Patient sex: M
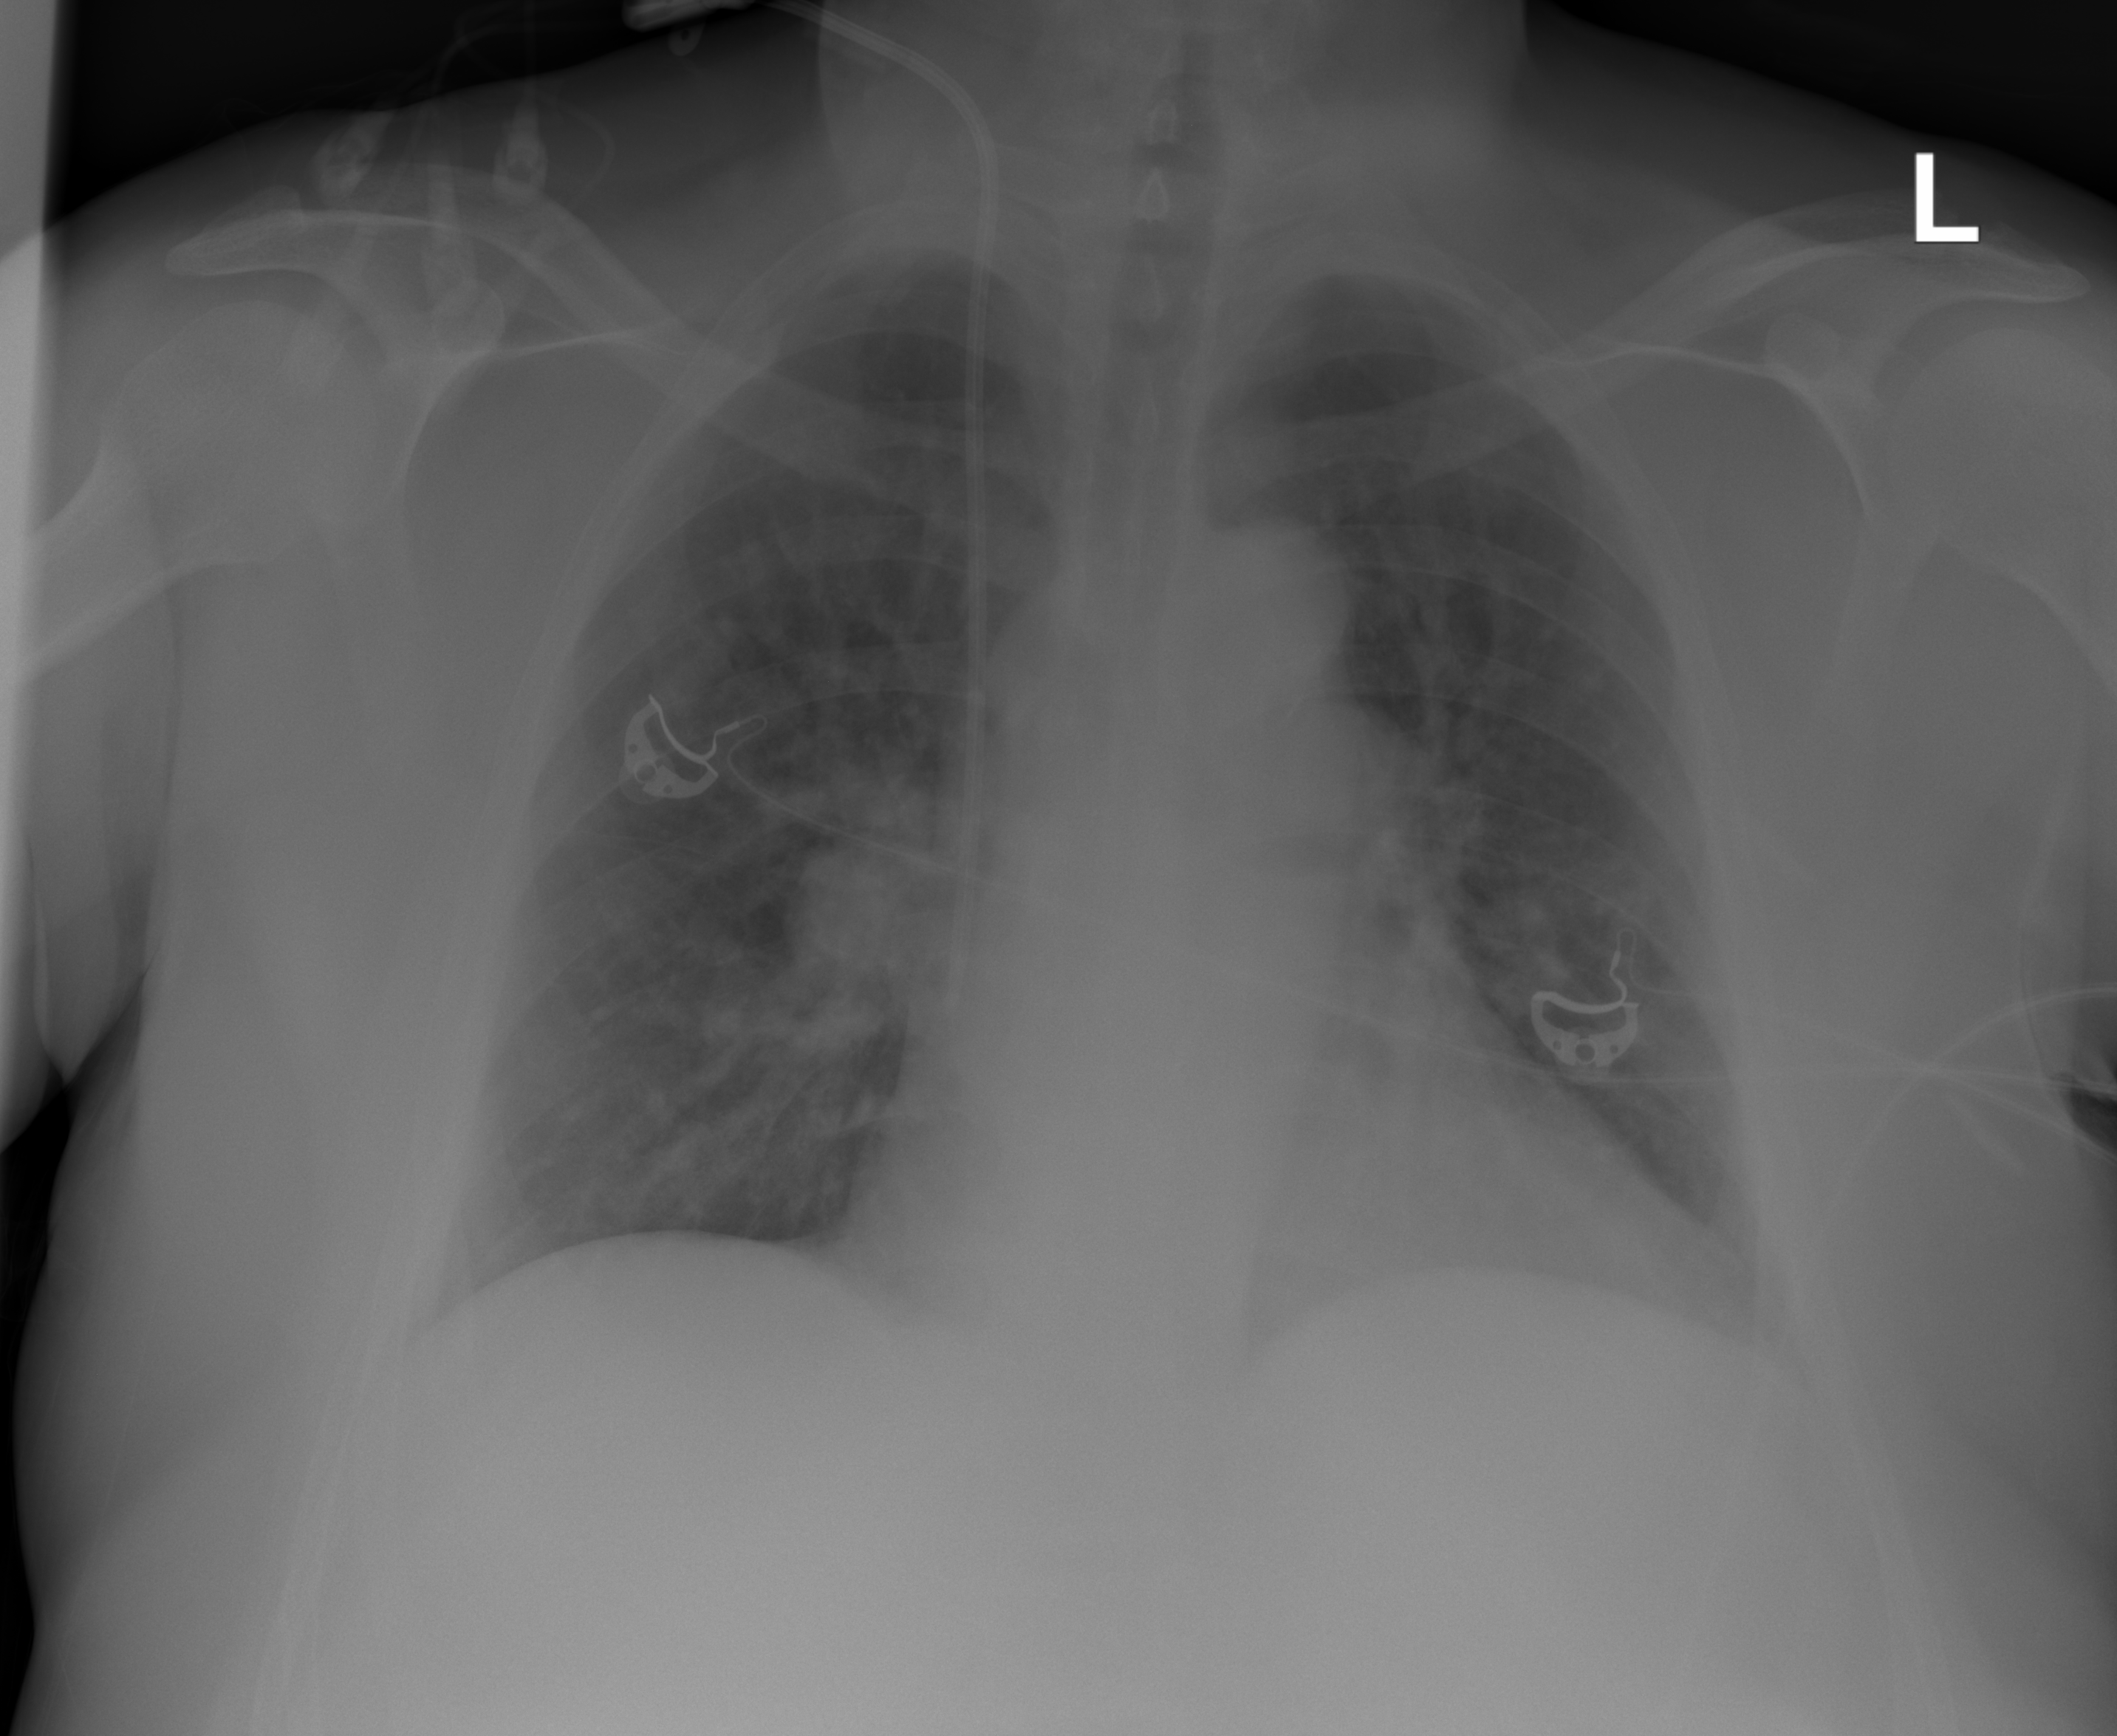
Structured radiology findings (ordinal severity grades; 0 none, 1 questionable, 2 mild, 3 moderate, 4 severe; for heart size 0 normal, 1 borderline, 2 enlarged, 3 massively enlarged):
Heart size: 0
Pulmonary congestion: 2
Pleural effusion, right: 0
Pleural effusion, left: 0
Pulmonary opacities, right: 0
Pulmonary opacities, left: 0
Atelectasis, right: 0
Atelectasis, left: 0